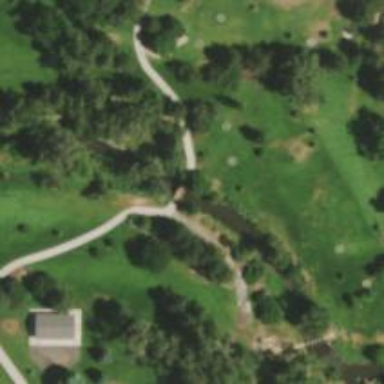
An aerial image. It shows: Disc golf basket.